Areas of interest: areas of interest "Gansu Provincial Library"
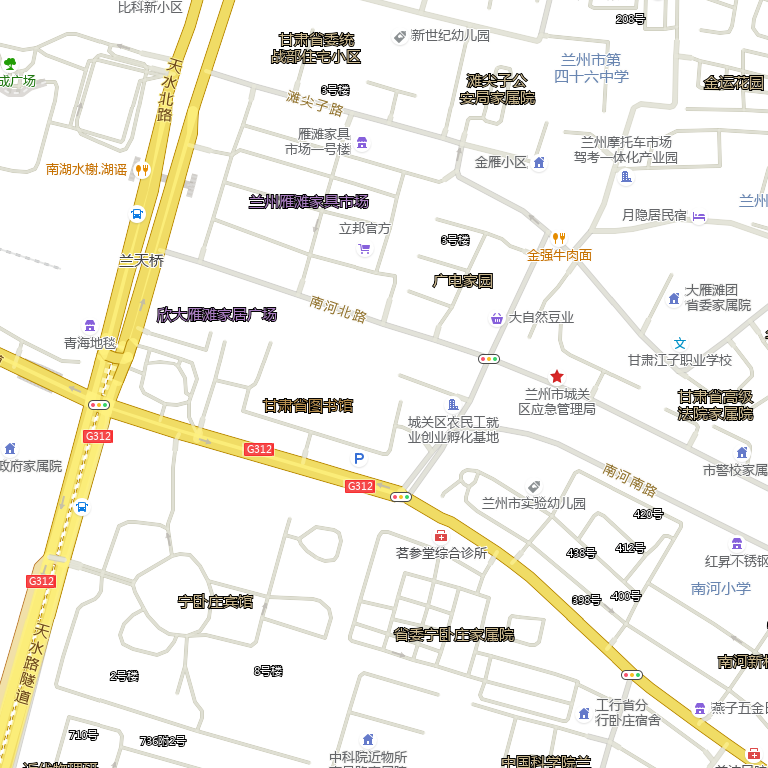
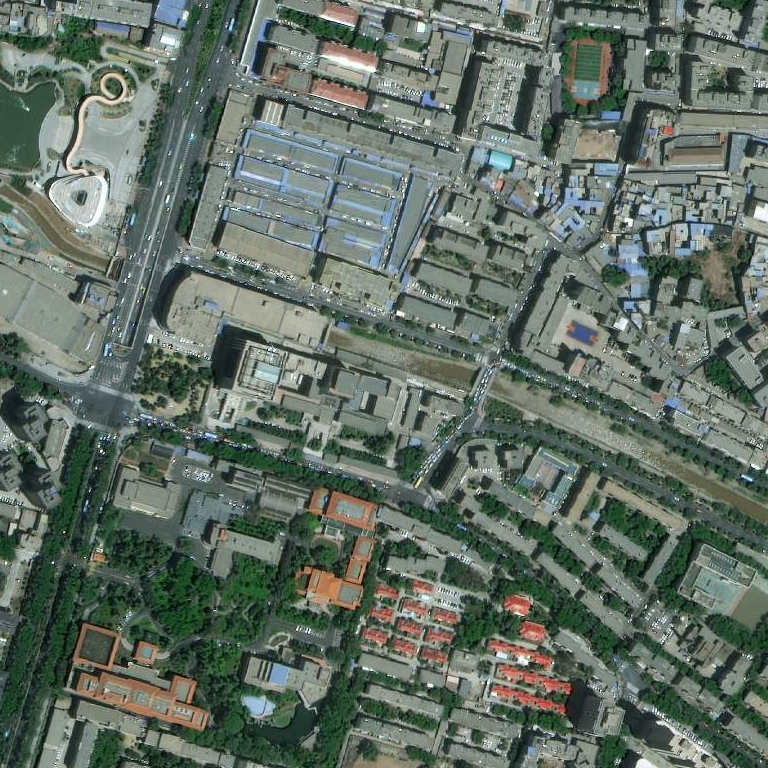